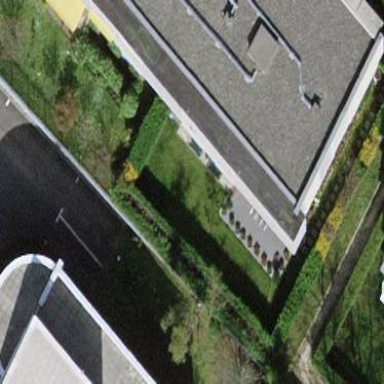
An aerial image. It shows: Garden enclosed by fence.